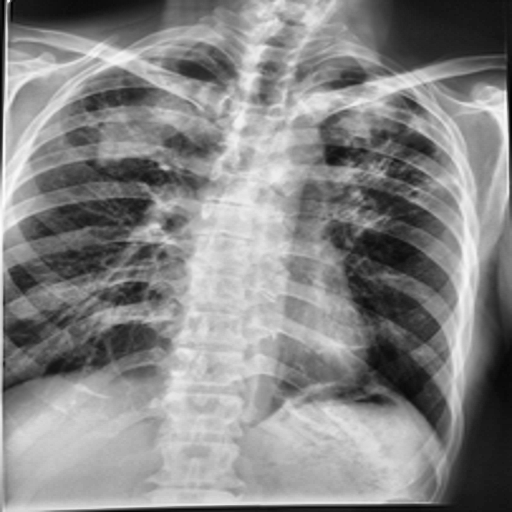
Finding: TUBERCULOSIS